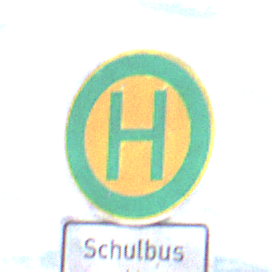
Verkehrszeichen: Haltestelle
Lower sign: ZeitangabenMitBeschraenkungAufWochentage5
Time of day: Midday
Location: Outdoor (Nature)
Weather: PartlyCloudy
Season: NotSpecified
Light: Natural